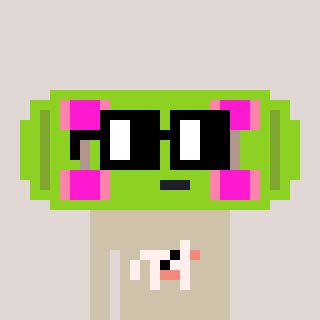
a pixel art character with square black glasses, a skateboard-shaped head and a bege-colored body on a warm background